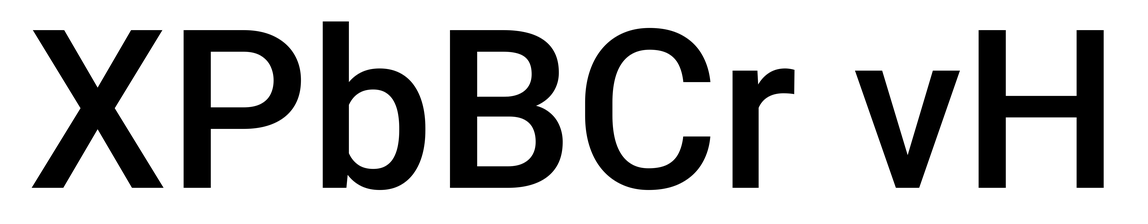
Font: Roboto_Medium